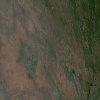
Label: land